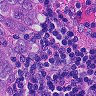
Metastatic tissue present: yes